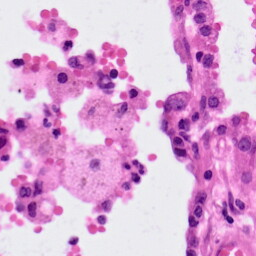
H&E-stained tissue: Lung